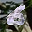
Label: 6